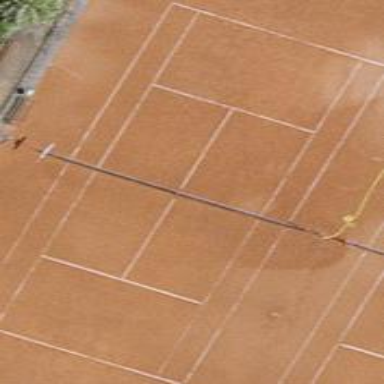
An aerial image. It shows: Tennis court on pitch designated for leisure land.